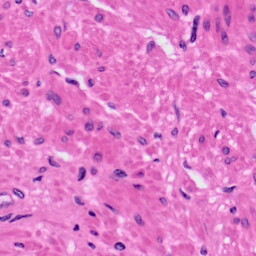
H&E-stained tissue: Prostate